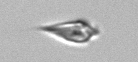
Label: Oxytoxum